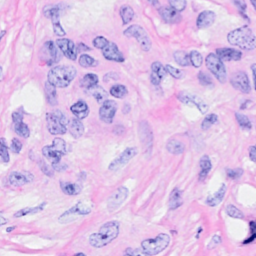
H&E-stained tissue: Breast